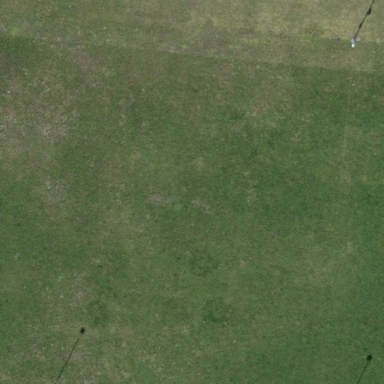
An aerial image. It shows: Soccer pitch for leisure land activities.